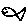
Label: fish